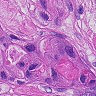
Metastatic tissue present: yes